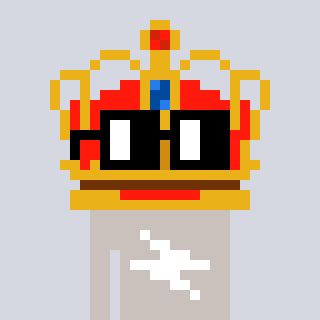
a pixel art character with square black glasses, a crown-shaped head and a foggrey-colored body on a cool background